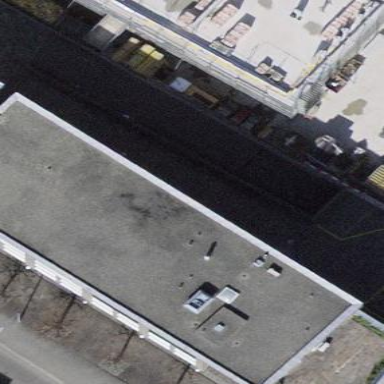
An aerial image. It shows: Office building.